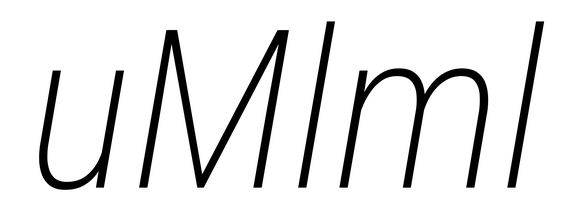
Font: Roboto-Italic_Condensed_ExtraLight_Italic